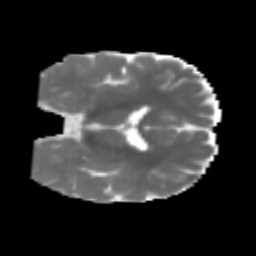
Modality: MD
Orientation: coronal
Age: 6
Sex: male
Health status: healthy